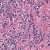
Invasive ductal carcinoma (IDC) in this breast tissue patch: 1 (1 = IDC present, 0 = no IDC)